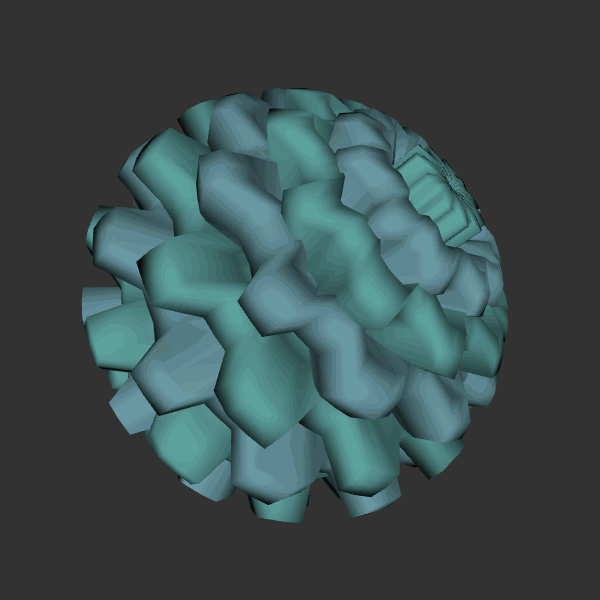
Background: dark